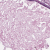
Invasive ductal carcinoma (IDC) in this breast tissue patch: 0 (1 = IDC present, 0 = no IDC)